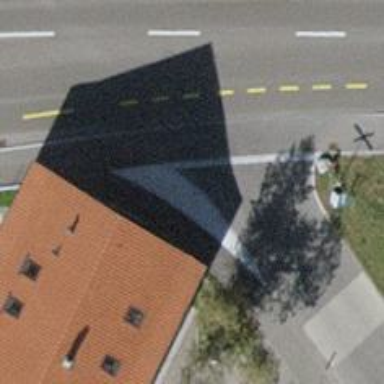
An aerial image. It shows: Unmarked crossing with traffic calming table.